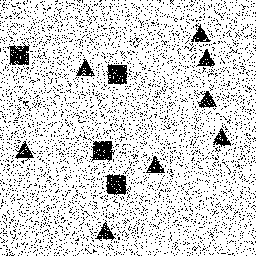
Squares: 4
Triangles: 8
Stars: 0
Total shapes: 12